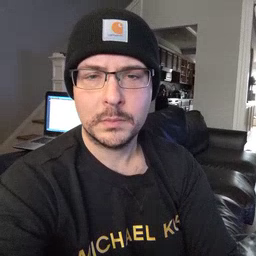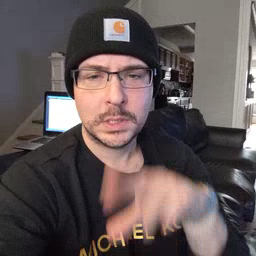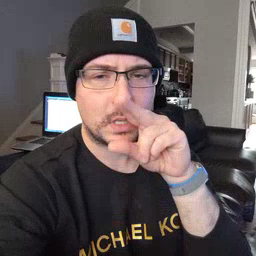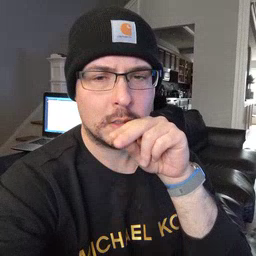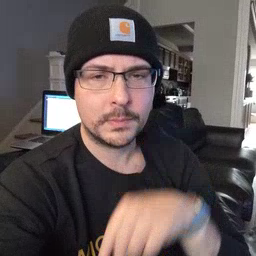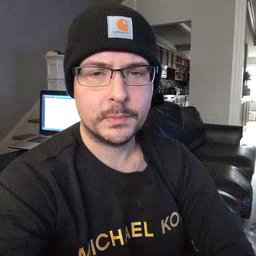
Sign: duck